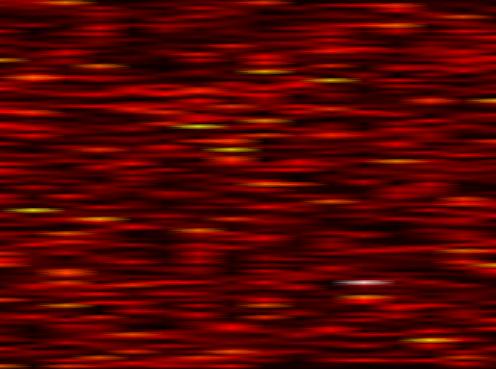
Label: OFDM